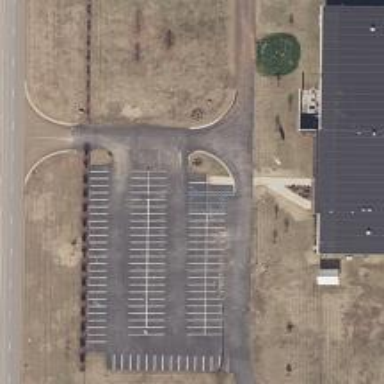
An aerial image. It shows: Parking space is available.